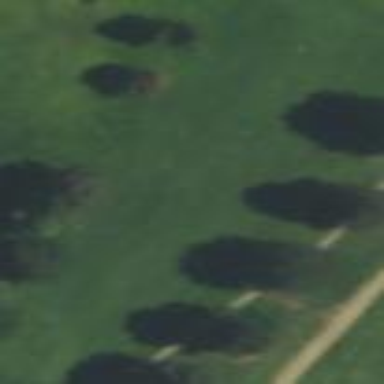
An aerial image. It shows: Well-maintained grassy area designated as golf fairway.